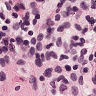
Metastatic tissue present: no